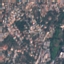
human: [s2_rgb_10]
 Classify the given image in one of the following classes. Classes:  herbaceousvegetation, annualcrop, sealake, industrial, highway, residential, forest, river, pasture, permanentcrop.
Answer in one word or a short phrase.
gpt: Residential